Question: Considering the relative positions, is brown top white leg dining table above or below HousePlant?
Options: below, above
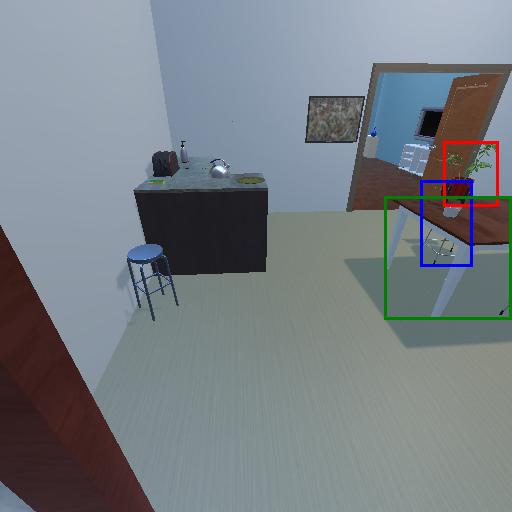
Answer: below